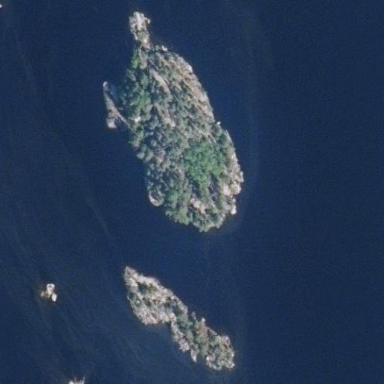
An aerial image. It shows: Island covered with woodland.